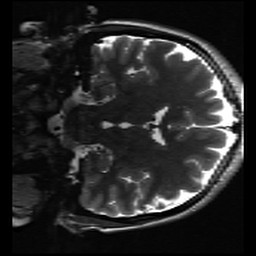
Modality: inplaneT2
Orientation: coronal